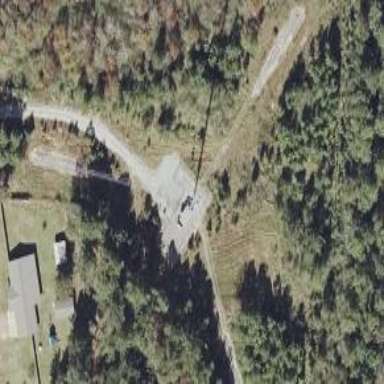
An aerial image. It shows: Communication mast tower.